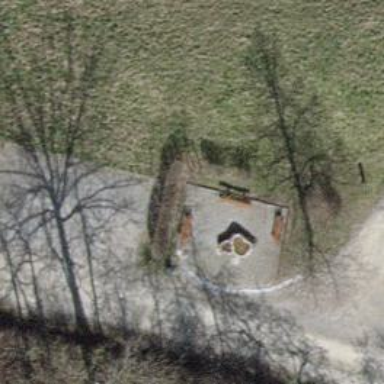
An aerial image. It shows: Bench.